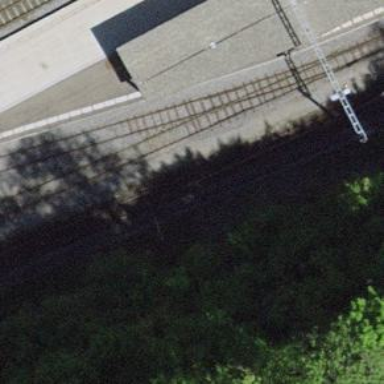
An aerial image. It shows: Narrow-gauge railway siding with one track.